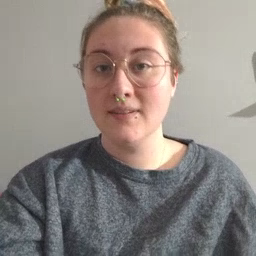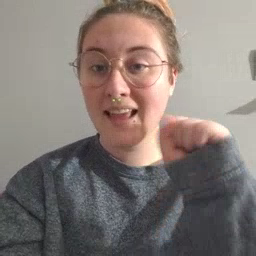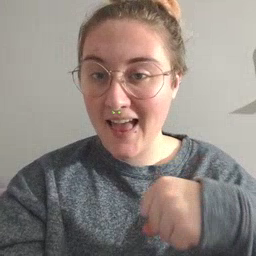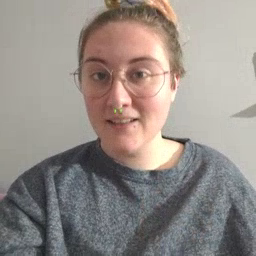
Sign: can